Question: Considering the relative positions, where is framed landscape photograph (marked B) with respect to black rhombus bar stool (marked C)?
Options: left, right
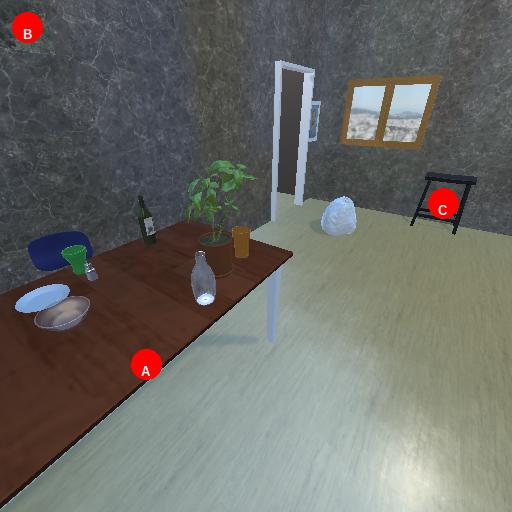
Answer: left